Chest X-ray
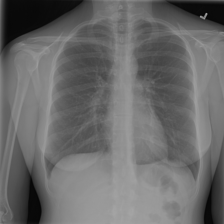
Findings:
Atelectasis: negative
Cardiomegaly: negative
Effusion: negative
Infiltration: negative
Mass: negative
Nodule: negative
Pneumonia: negative
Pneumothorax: negative
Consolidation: negative
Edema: negative
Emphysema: negative
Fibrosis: negative
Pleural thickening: negative
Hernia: negative